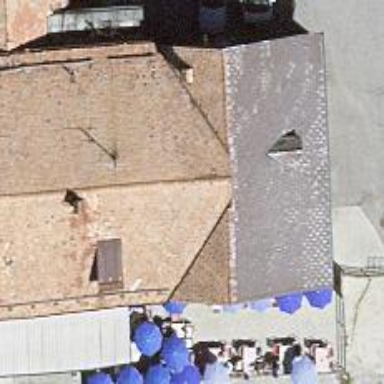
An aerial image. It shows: Guest house with restaurant.